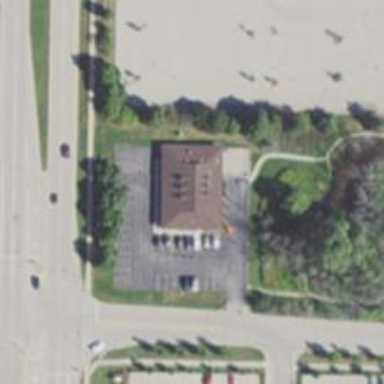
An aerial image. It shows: Veterinary facility.